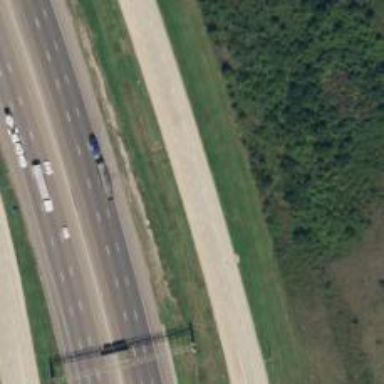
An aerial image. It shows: Secondary road with frontage road alongside.